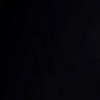
Label: space